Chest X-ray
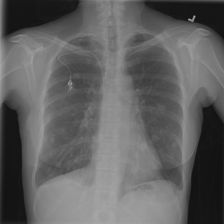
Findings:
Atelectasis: negative
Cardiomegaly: negative
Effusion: negative
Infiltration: negative
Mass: negative
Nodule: negative
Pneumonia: negative
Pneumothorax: negative
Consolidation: negative
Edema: negative
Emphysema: negative
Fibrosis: negative
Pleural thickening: negative
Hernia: negative